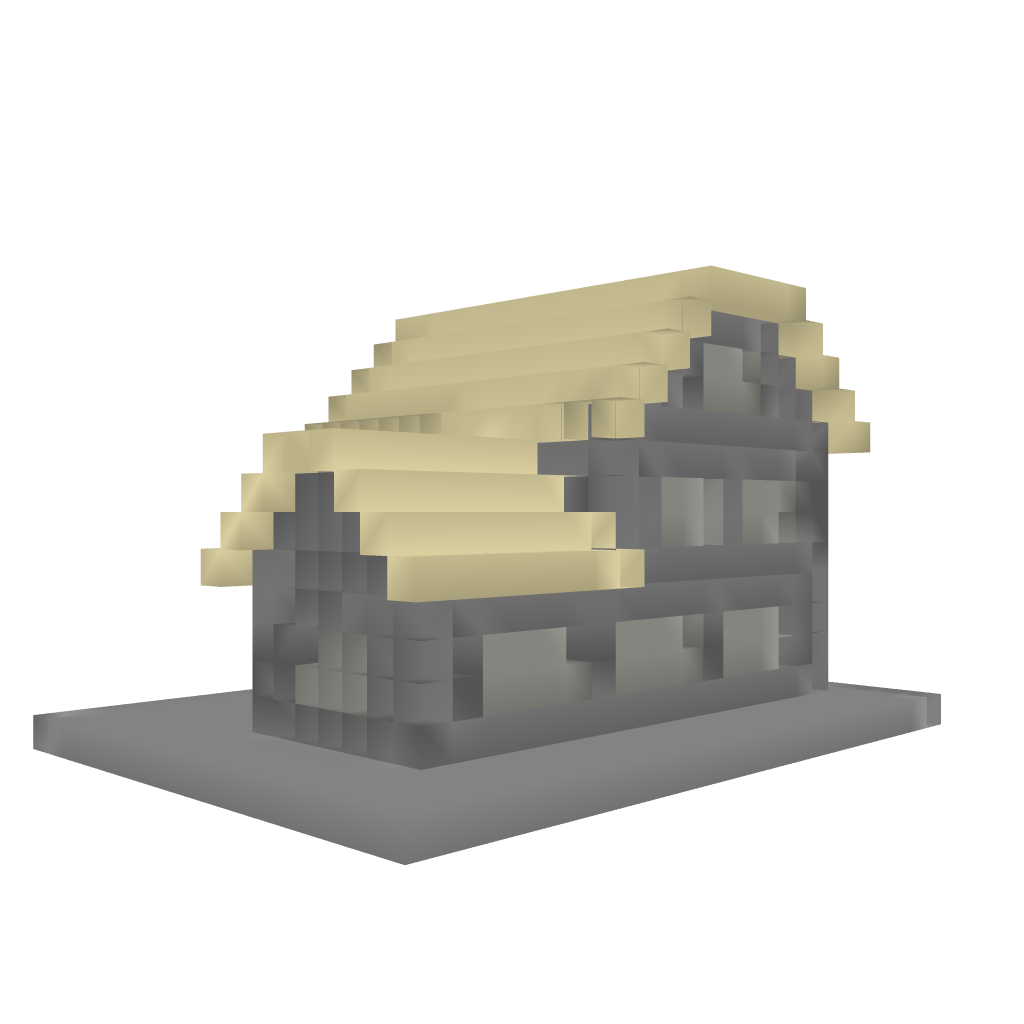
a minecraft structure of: mansion 2